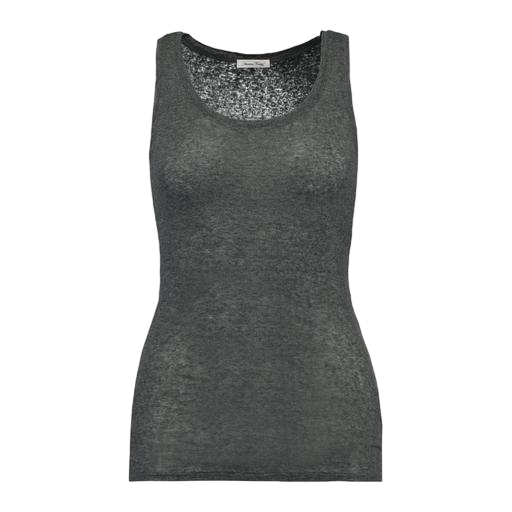
slub tank, gray magda top thunder, dark colored tank top, white background